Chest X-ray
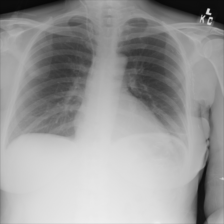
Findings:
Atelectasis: negative
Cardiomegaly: negative
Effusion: negative
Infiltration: negative
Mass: negative
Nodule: negative
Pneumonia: negative
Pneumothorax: negative
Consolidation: negative
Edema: negative
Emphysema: negative
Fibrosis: negative
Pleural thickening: negative
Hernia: negative